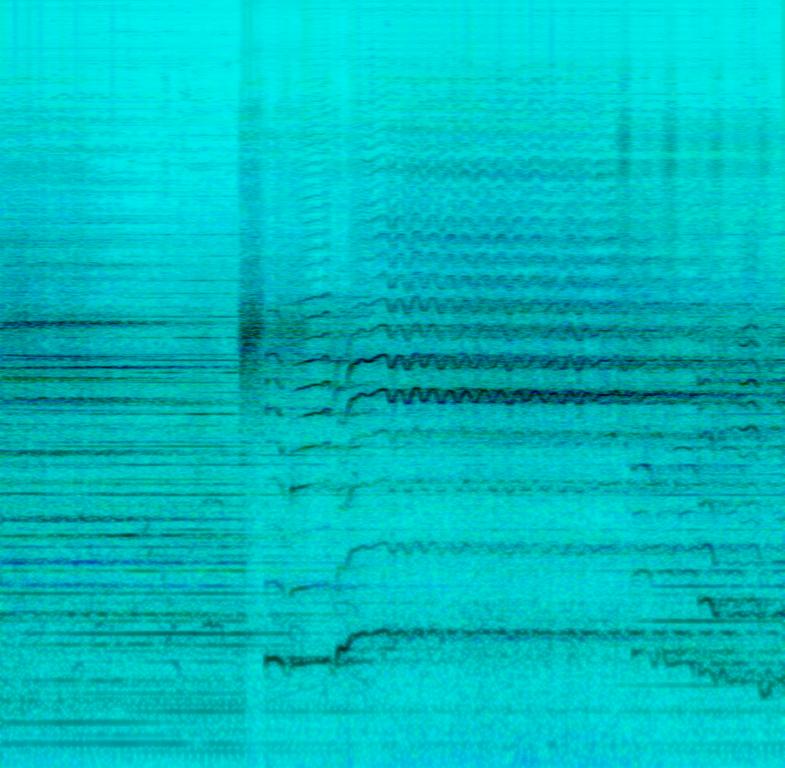
A female vocalist sings this Hindi Devotion song. The tempo is slow with keyboard harmony,tambourine beats, violin melody and rhythmic tanpura accompaniment. This clip is the song introduction with slow chants like singing. The song is a Hindu Devotion song to the God Shiva. It is emotional, sentimental, devotional, prayerful praise and worship. There are ambient sounds of people talking and cheering, indicating that this is a live performance.